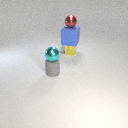
large blue rubber cube below small red metal sphere